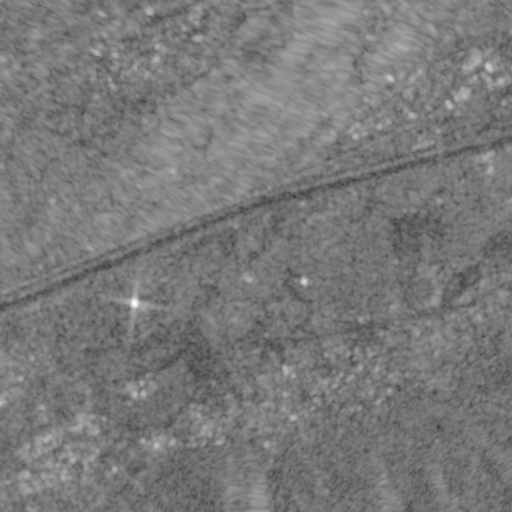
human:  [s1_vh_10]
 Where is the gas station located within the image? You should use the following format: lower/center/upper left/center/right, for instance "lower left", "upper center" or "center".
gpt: The gas station is located in the upper center of the image.
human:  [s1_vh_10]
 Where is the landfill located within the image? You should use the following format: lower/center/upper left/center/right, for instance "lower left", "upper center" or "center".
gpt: The landfill is located in the center of the image.
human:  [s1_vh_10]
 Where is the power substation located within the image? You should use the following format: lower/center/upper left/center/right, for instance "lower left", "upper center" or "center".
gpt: The power substation is located in the center of the image.
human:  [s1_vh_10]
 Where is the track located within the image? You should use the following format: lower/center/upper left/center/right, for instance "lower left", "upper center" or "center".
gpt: The track is located in the center right of the image.
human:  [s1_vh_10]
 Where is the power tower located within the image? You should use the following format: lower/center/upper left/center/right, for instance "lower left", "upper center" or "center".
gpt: There is no power tower in the image.

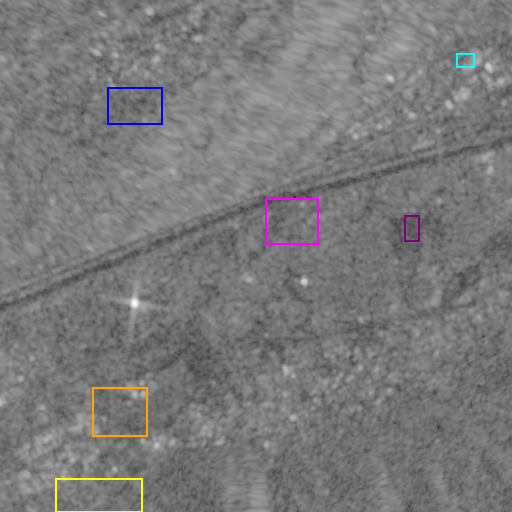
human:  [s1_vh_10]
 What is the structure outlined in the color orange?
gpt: The structure outlined in orange is a crop field.
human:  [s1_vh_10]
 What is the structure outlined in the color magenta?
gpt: The structure outlined in magenta is a landfill.
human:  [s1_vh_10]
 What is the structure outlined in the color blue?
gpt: The structure outlined in blue is a park.
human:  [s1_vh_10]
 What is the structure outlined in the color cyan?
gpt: The structure outlined in cyan is a parking lot.
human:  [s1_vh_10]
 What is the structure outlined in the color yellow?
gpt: The structure outlined in yellow is a quarry.
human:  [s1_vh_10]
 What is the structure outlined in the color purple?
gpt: The structure outlined in purple is a track.
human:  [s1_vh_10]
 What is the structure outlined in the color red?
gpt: There is no red outline.